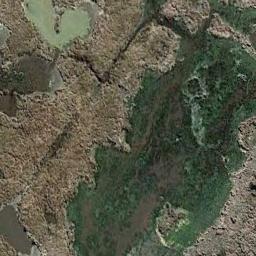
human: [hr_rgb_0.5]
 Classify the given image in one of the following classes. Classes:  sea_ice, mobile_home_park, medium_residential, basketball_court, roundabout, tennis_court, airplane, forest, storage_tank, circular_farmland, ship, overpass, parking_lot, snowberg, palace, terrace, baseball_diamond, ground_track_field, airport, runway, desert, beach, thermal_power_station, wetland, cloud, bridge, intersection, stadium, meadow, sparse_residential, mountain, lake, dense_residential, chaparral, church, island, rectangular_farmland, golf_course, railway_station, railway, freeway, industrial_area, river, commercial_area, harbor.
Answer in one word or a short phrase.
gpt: wetland